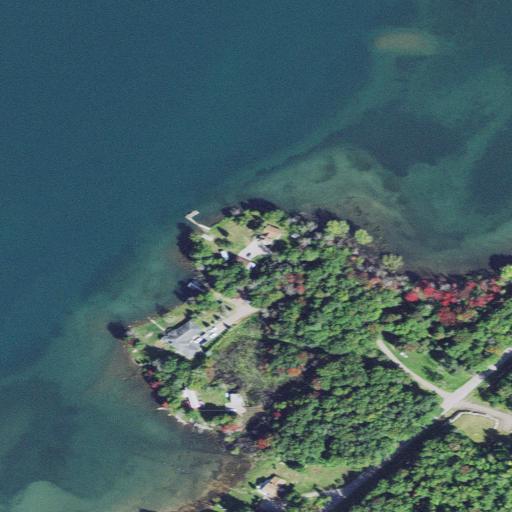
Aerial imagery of cape in Michigan named Brassar Point containing open water, woody wetlands, open development, herbaceous wetlands, low intensity development, mixed forest, barren land, evergreen forest, and grassland